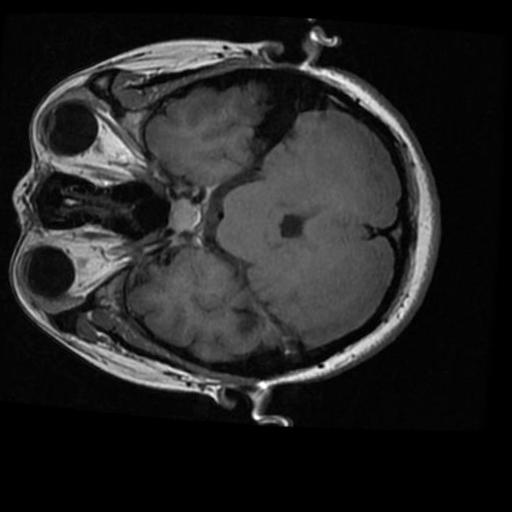
Label: brain_tumor